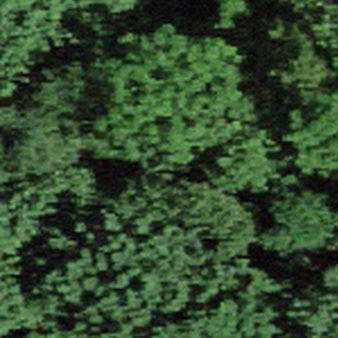
Label: other